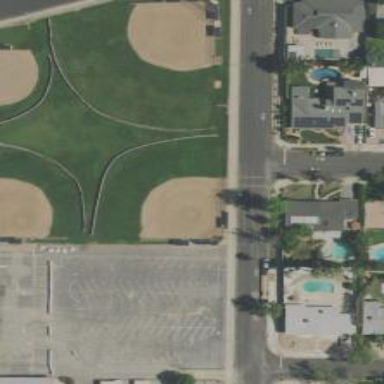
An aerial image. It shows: Softball pitch for leisure land activities.